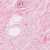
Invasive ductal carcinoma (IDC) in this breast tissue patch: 0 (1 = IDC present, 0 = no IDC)